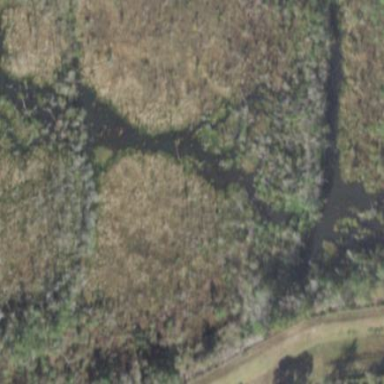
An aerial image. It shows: Marsh wetland.